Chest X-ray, PA view. Patient: 31 years old, sex F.
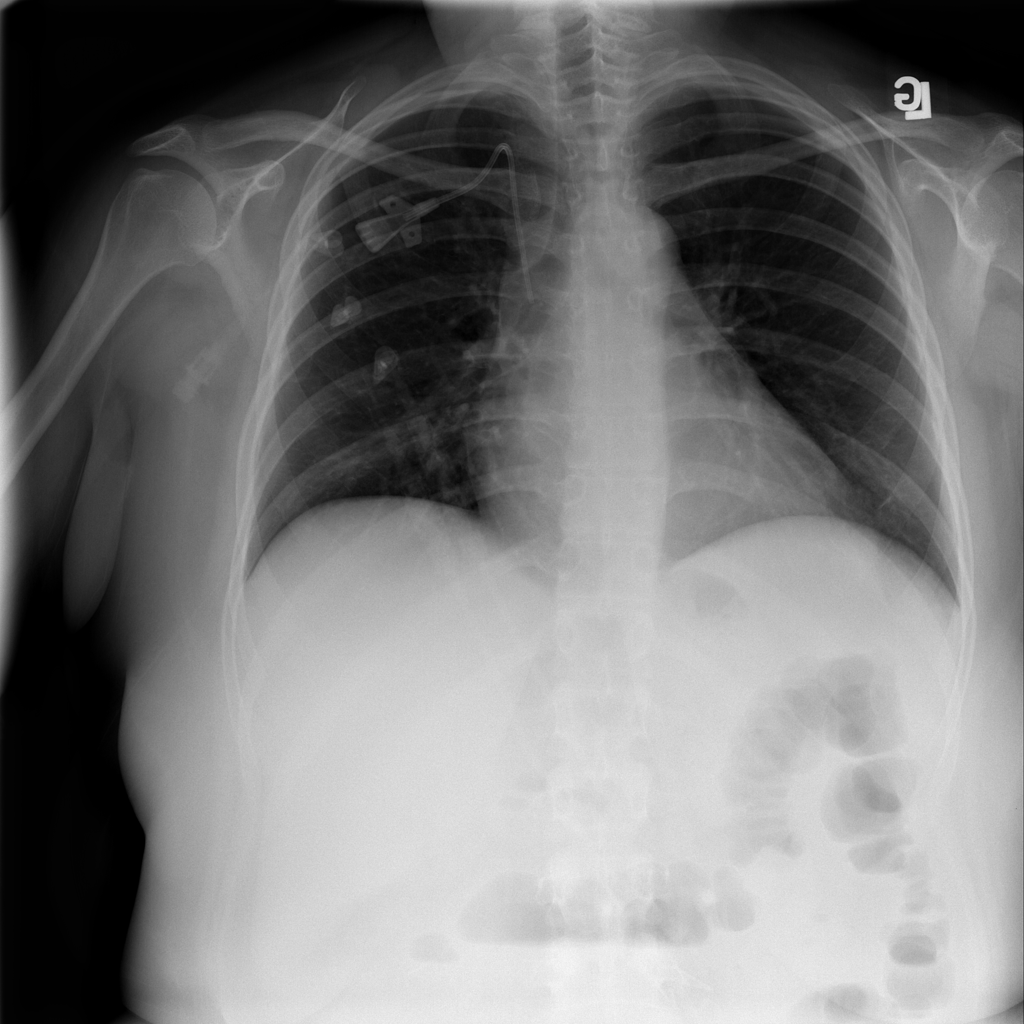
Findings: No Finding